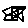
Label: hexagon